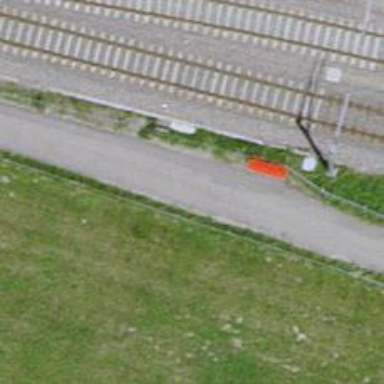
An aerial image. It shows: Asphalt track with grade1 quality.